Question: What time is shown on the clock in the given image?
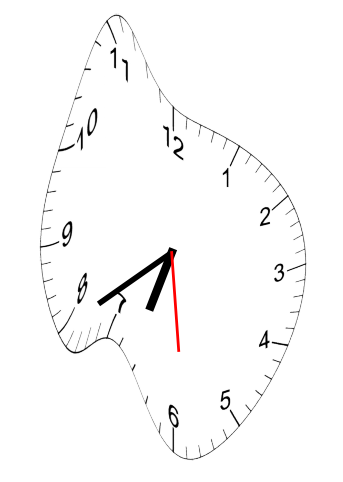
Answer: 06:39:29